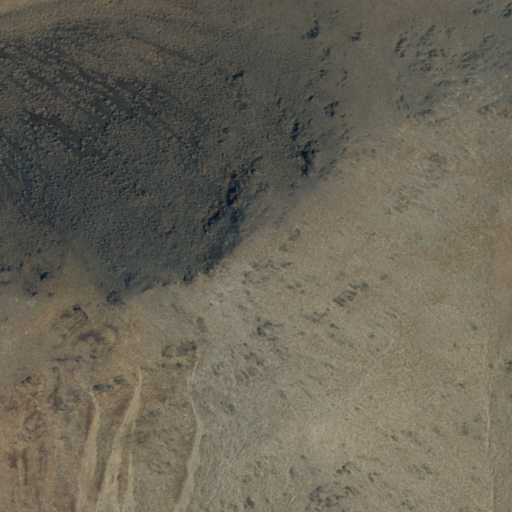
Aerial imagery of mountains in Nevada named Blue Wing Mountains containing only shrub